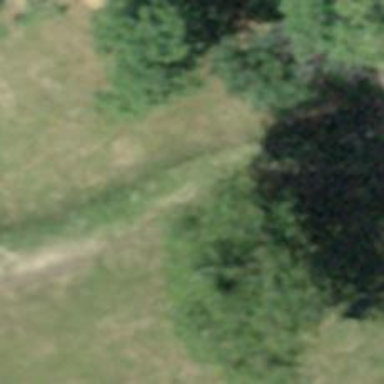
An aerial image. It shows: Grass track with grade5 track type.